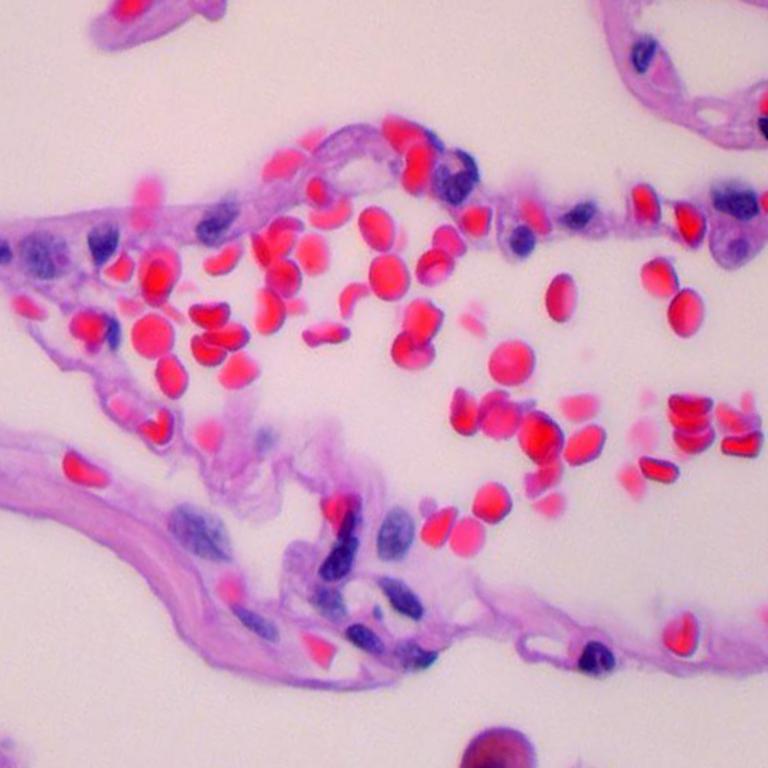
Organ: lung
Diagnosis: benign